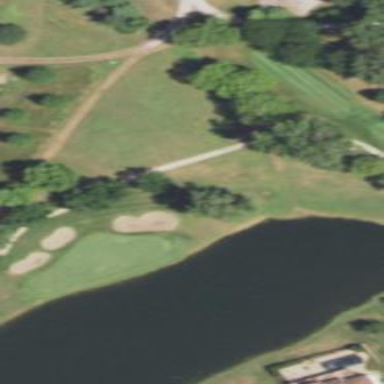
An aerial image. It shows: Rough area on grassy golf course.